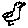
Label: bird